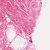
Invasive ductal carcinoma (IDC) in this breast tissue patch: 0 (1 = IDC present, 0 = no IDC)